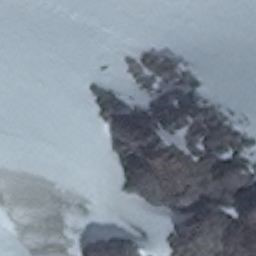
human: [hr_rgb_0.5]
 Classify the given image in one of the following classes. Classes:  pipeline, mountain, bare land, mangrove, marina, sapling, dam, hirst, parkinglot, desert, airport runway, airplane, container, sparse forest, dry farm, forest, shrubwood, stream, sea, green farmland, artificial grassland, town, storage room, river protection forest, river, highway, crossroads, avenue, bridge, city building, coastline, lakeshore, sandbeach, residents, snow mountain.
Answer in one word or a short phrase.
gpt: snow mountain